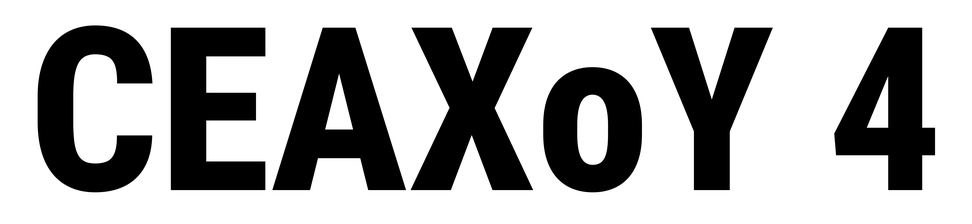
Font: Roboto_Condensed_ExtraBold